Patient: sex M, age 60
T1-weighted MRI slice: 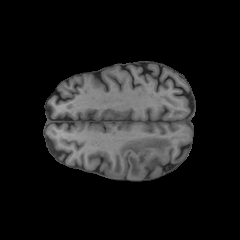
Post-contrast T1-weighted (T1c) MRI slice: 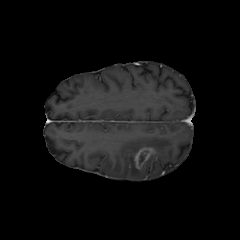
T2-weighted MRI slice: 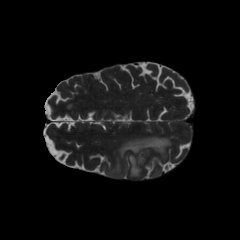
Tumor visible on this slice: yes
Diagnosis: Glioblastoma, IDH-wildtype
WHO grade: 4